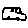
Label: car